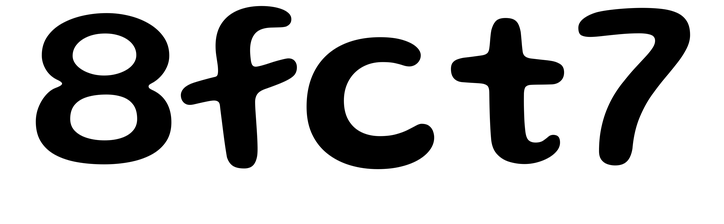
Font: Gluten_Medium